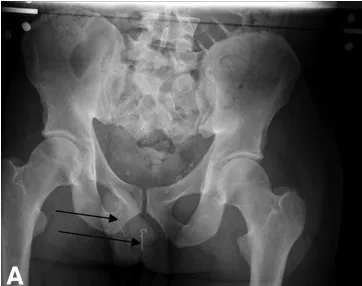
Paperclips.
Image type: radiology (x_ray)